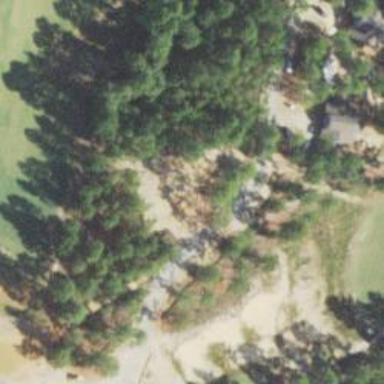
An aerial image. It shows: Service road used as golf cart path.